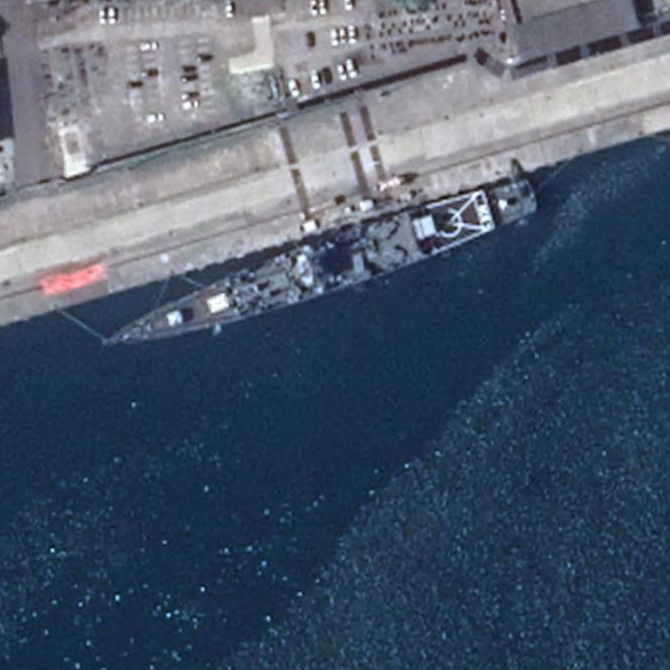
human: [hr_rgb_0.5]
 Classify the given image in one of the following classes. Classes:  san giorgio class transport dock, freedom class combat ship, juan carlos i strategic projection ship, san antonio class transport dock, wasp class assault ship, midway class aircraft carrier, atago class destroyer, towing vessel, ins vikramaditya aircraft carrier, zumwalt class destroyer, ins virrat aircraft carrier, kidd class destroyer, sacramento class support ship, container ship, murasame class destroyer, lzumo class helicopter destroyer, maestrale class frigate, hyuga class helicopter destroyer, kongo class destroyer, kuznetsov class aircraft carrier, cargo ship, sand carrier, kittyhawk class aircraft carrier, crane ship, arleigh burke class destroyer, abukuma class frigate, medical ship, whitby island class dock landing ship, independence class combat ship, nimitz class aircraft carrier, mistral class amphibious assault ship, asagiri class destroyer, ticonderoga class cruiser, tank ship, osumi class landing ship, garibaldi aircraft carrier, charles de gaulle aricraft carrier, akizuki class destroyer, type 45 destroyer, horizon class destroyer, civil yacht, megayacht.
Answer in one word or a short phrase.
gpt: Kidd class destroyer